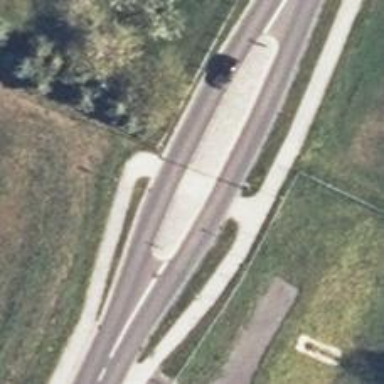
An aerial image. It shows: Traffic calming island.